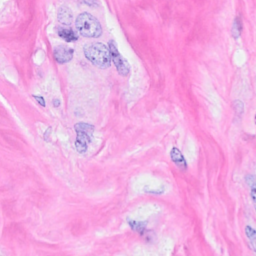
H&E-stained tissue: Breast